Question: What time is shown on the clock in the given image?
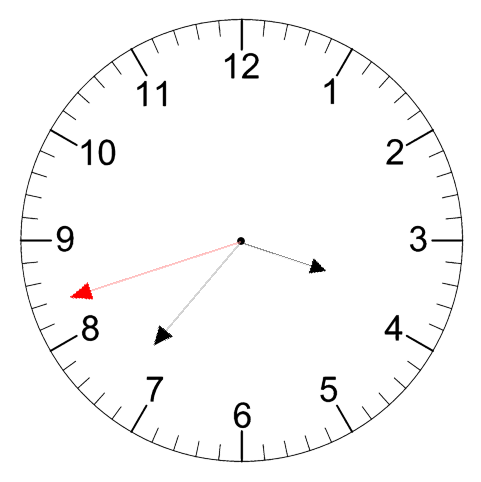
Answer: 03:36:42